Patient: sex M, age 36
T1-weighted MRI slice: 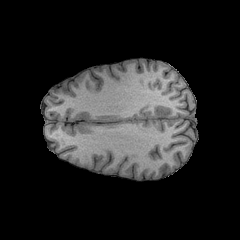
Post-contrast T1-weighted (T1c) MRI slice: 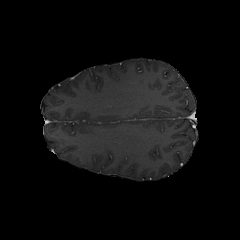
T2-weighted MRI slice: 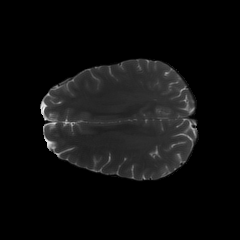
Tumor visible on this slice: no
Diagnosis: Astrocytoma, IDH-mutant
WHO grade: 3